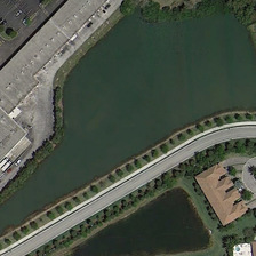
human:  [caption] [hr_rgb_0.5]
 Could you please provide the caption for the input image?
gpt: This irregular pond located in a busy area has green water and is surrounded by plants.

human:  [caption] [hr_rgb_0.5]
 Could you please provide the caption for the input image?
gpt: this irregular pond located in the agitation area has green water and is surrounded by a row of plants.

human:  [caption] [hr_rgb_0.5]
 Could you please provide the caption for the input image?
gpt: This irregular pond is located in a busy area with green water and a row of plants around it.

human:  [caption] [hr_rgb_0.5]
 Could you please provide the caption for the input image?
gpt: This unusual pond is located in green water and ancient plants.

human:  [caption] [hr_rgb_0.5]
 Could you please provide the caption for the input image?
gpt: This irregular lagoon located in the area of bustling TEM Green water and is surrounded by a row of plants.